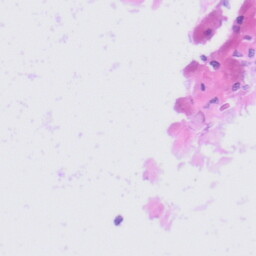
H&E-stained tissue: Tonsil